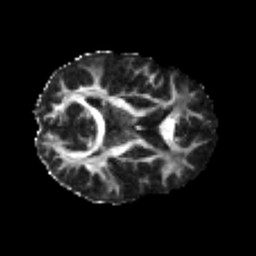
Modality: FA
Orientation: axial
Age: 25
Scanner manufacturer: philips
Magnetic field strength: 3 T
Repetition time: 8.6 s
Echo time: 0.127 s